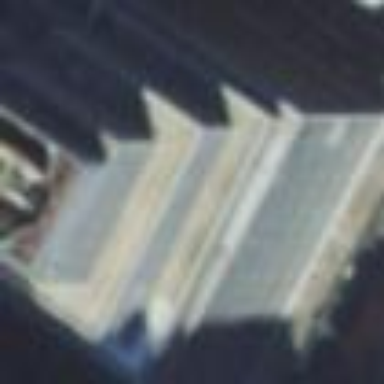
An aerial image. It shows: Building with concrete roofing.